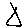
Label: triangle